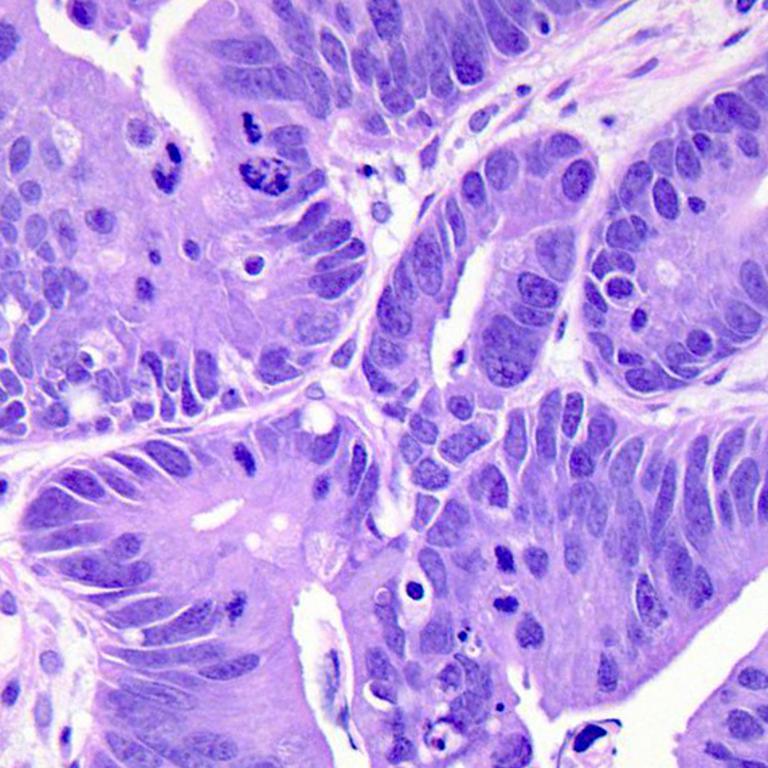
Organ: colon
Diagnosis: adenocarcinomas